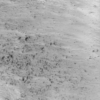
Label: not_dusty